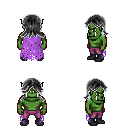
a pixel art fantasy rpg character, male body template, orc, green skin, maroon tattered cape, magenta pants, gray loose hair, black shoes, four views (front, back, left, right), 2x2 character sprite sheet, small pixel art, hard edges, no anti-aliasing